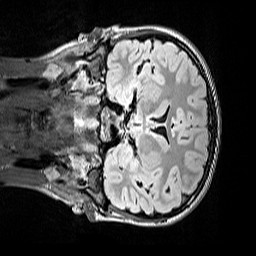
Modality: FLAIR
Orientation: coronal
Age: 10
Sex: female
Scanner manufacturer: siemens
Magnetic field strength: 3 T
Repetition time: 5 s
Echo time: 0.388 s